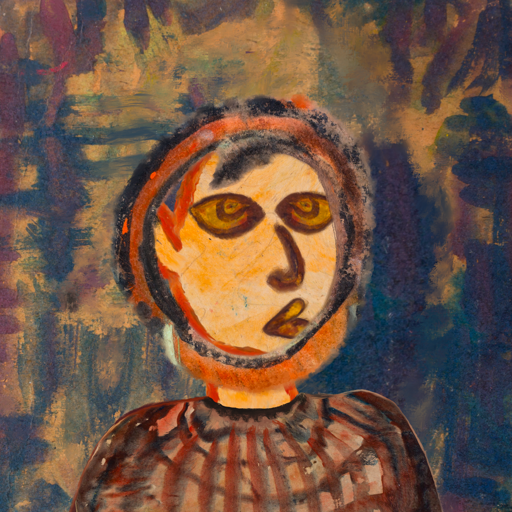
Background: InTheSun, Head And Neck Side: Experience, Face Side: Comrade, Bust: Orphan, Hair Side: Childish, Head Accessory: Blank, Second Necklace: Blank, Necklace: Blank, Baby: Blank